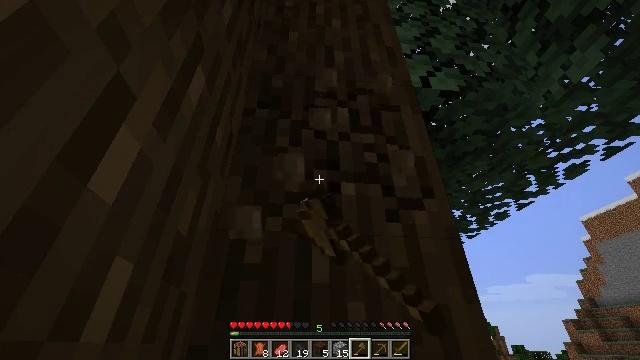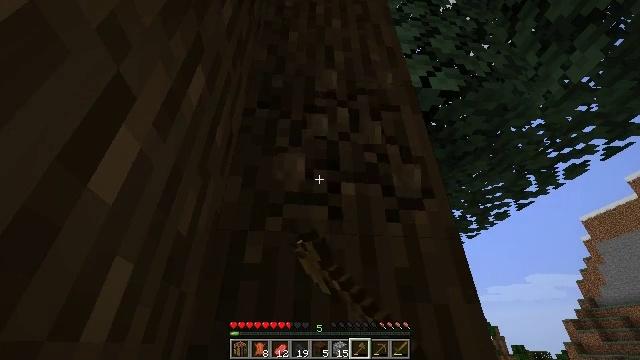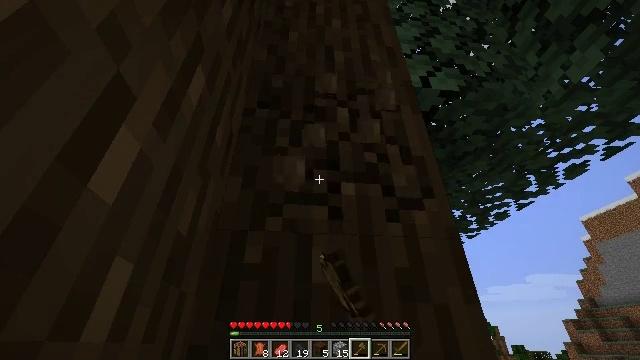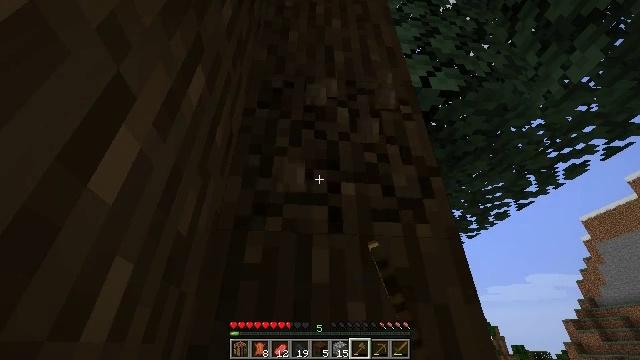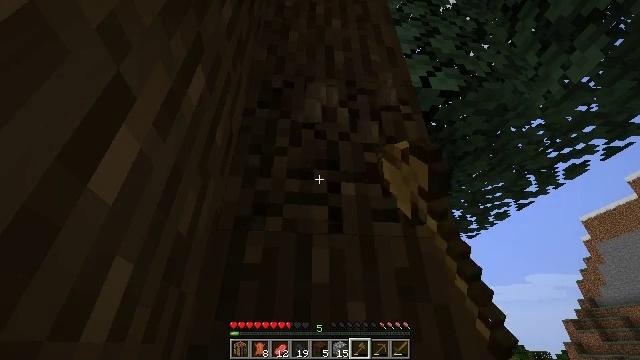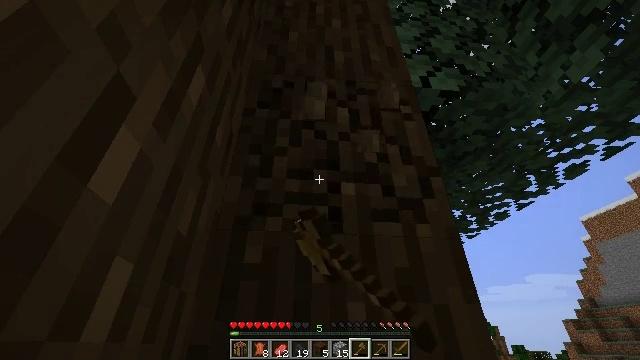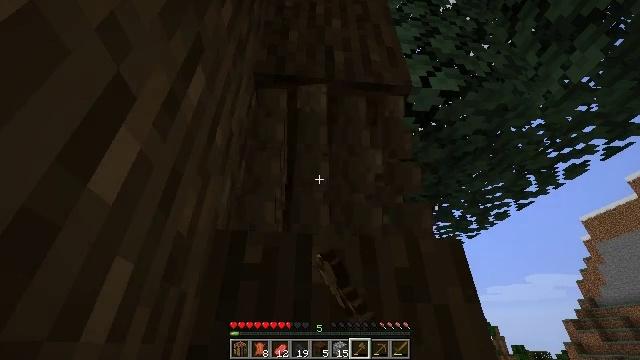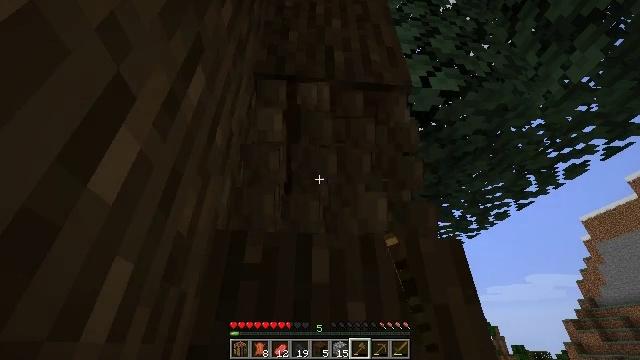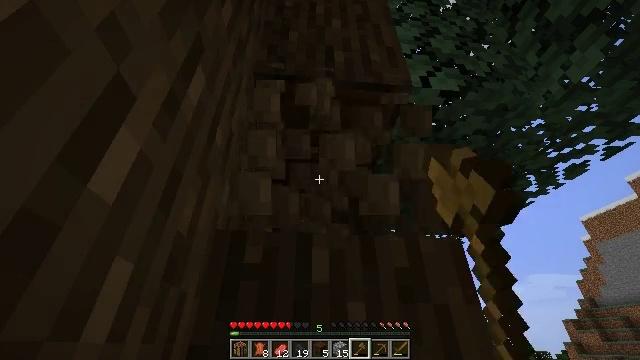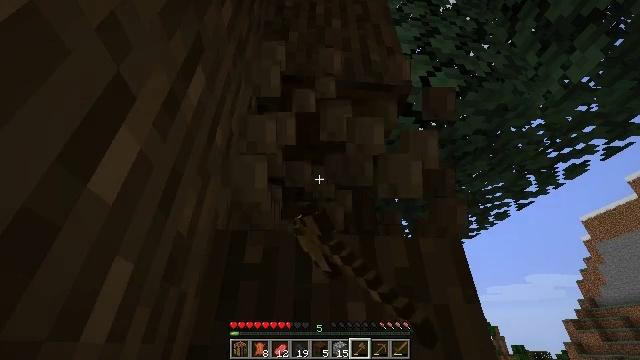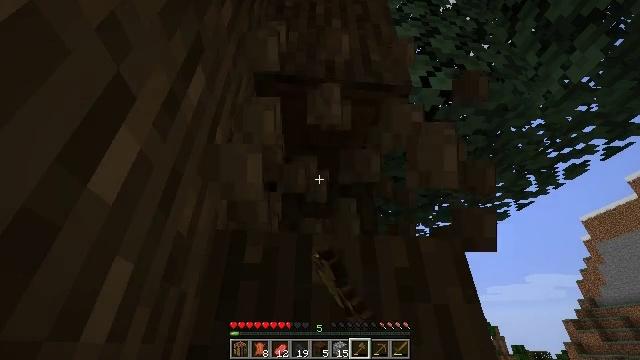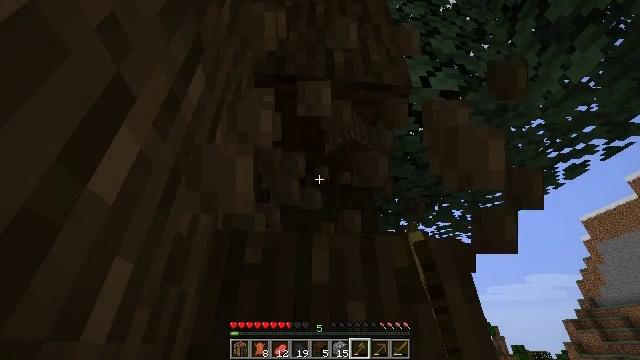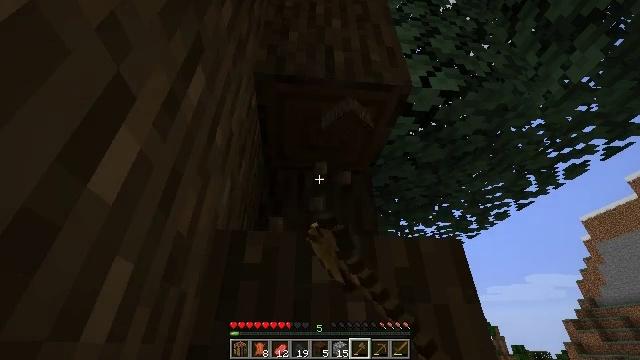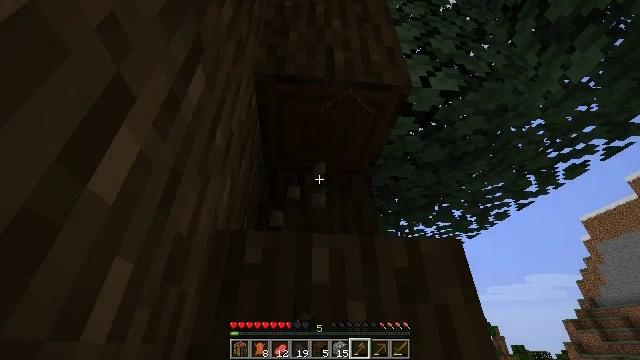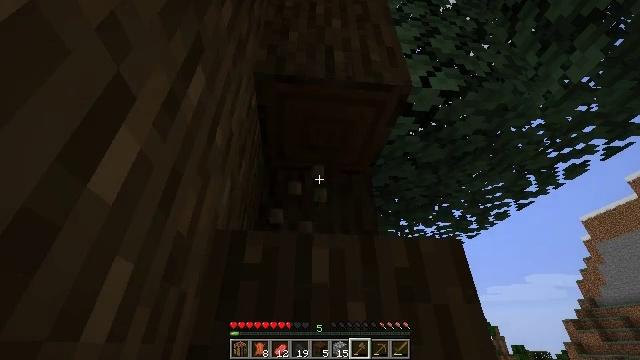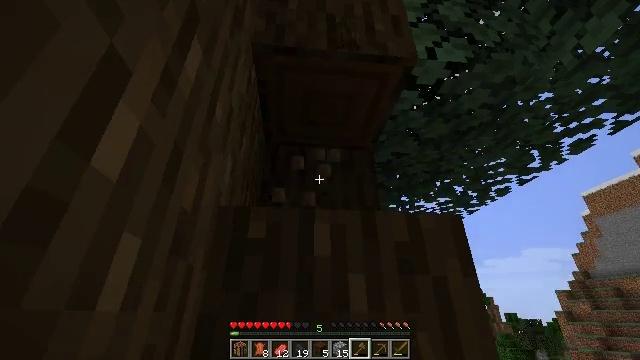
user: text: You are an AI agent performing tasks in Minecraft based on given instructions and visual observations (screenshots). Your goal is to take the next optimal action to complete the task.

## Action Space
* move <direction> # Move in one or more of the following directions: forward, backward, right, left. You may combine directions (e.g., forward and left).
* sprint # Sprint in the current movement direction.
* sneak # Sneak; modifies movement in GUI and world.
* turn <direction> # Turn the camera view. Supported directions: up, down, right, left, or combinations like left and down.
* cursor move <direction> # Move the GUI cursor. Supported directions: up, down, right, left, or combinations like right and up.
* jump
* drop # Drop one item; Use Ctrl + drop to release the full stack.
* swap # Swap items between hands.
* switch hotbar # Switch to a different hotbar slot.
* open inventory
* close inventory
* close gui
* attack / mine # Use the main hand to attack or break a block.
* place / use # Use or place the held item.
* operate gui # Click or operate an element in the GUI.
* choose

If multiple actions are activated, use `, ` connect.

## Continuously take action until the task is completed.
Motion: motion action
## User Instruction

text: Harvest dark oak log for resources.
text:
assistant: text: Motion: attack / mine
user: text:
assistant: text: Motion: attack / mine
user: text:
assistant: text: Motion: attack / mine
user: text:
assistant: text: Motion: attack / mine
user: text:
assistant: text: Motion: attack / mine
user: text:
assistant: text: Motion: attack / mine
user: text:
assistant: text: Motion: attack / mine
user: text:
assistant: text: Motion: attack / mine
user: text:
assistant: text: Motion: attack / mine
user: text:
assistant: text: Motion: attack / mine
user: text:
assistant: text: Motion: attack / mine
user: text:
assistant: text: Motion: attack / mine
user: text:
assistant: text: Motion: attack / mine
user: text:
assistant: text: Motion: attack / mine
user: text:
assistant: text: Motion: turn down, attack / mine
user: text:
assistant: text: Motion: turn down, attack / mine
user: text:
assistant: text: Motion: turn down, attack / mine
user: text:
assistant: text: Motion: turn down, attack / mine
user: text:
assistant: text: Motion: turn down, attack / mine
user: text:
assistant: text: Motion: attack / mine
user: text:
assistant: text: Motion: attack / mine
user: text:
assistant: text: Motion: attack / mine
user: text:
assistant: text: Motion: attack / mine
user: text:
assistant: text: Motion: attack / mine
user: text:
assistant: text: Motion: attack / mine
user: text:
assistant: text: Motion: attack / mine
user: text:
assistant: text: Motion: attack / mine
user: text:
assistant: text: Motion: attack / mine
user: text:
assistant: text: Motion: attack / mine
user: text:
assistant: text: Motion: attack / mine